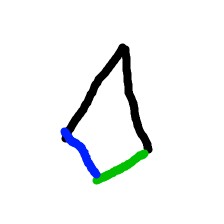
Shape: kite